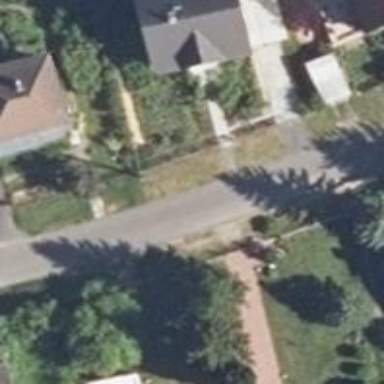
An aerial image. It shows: Asphalt road in residential area.